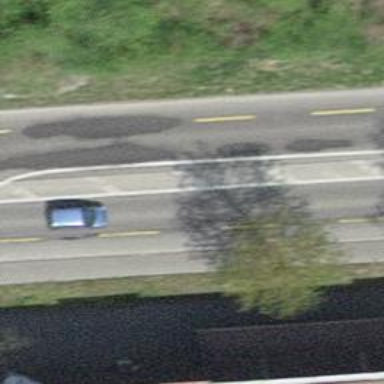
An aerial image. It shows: Primary highway with dedicated lane for cyclists.